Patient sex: M
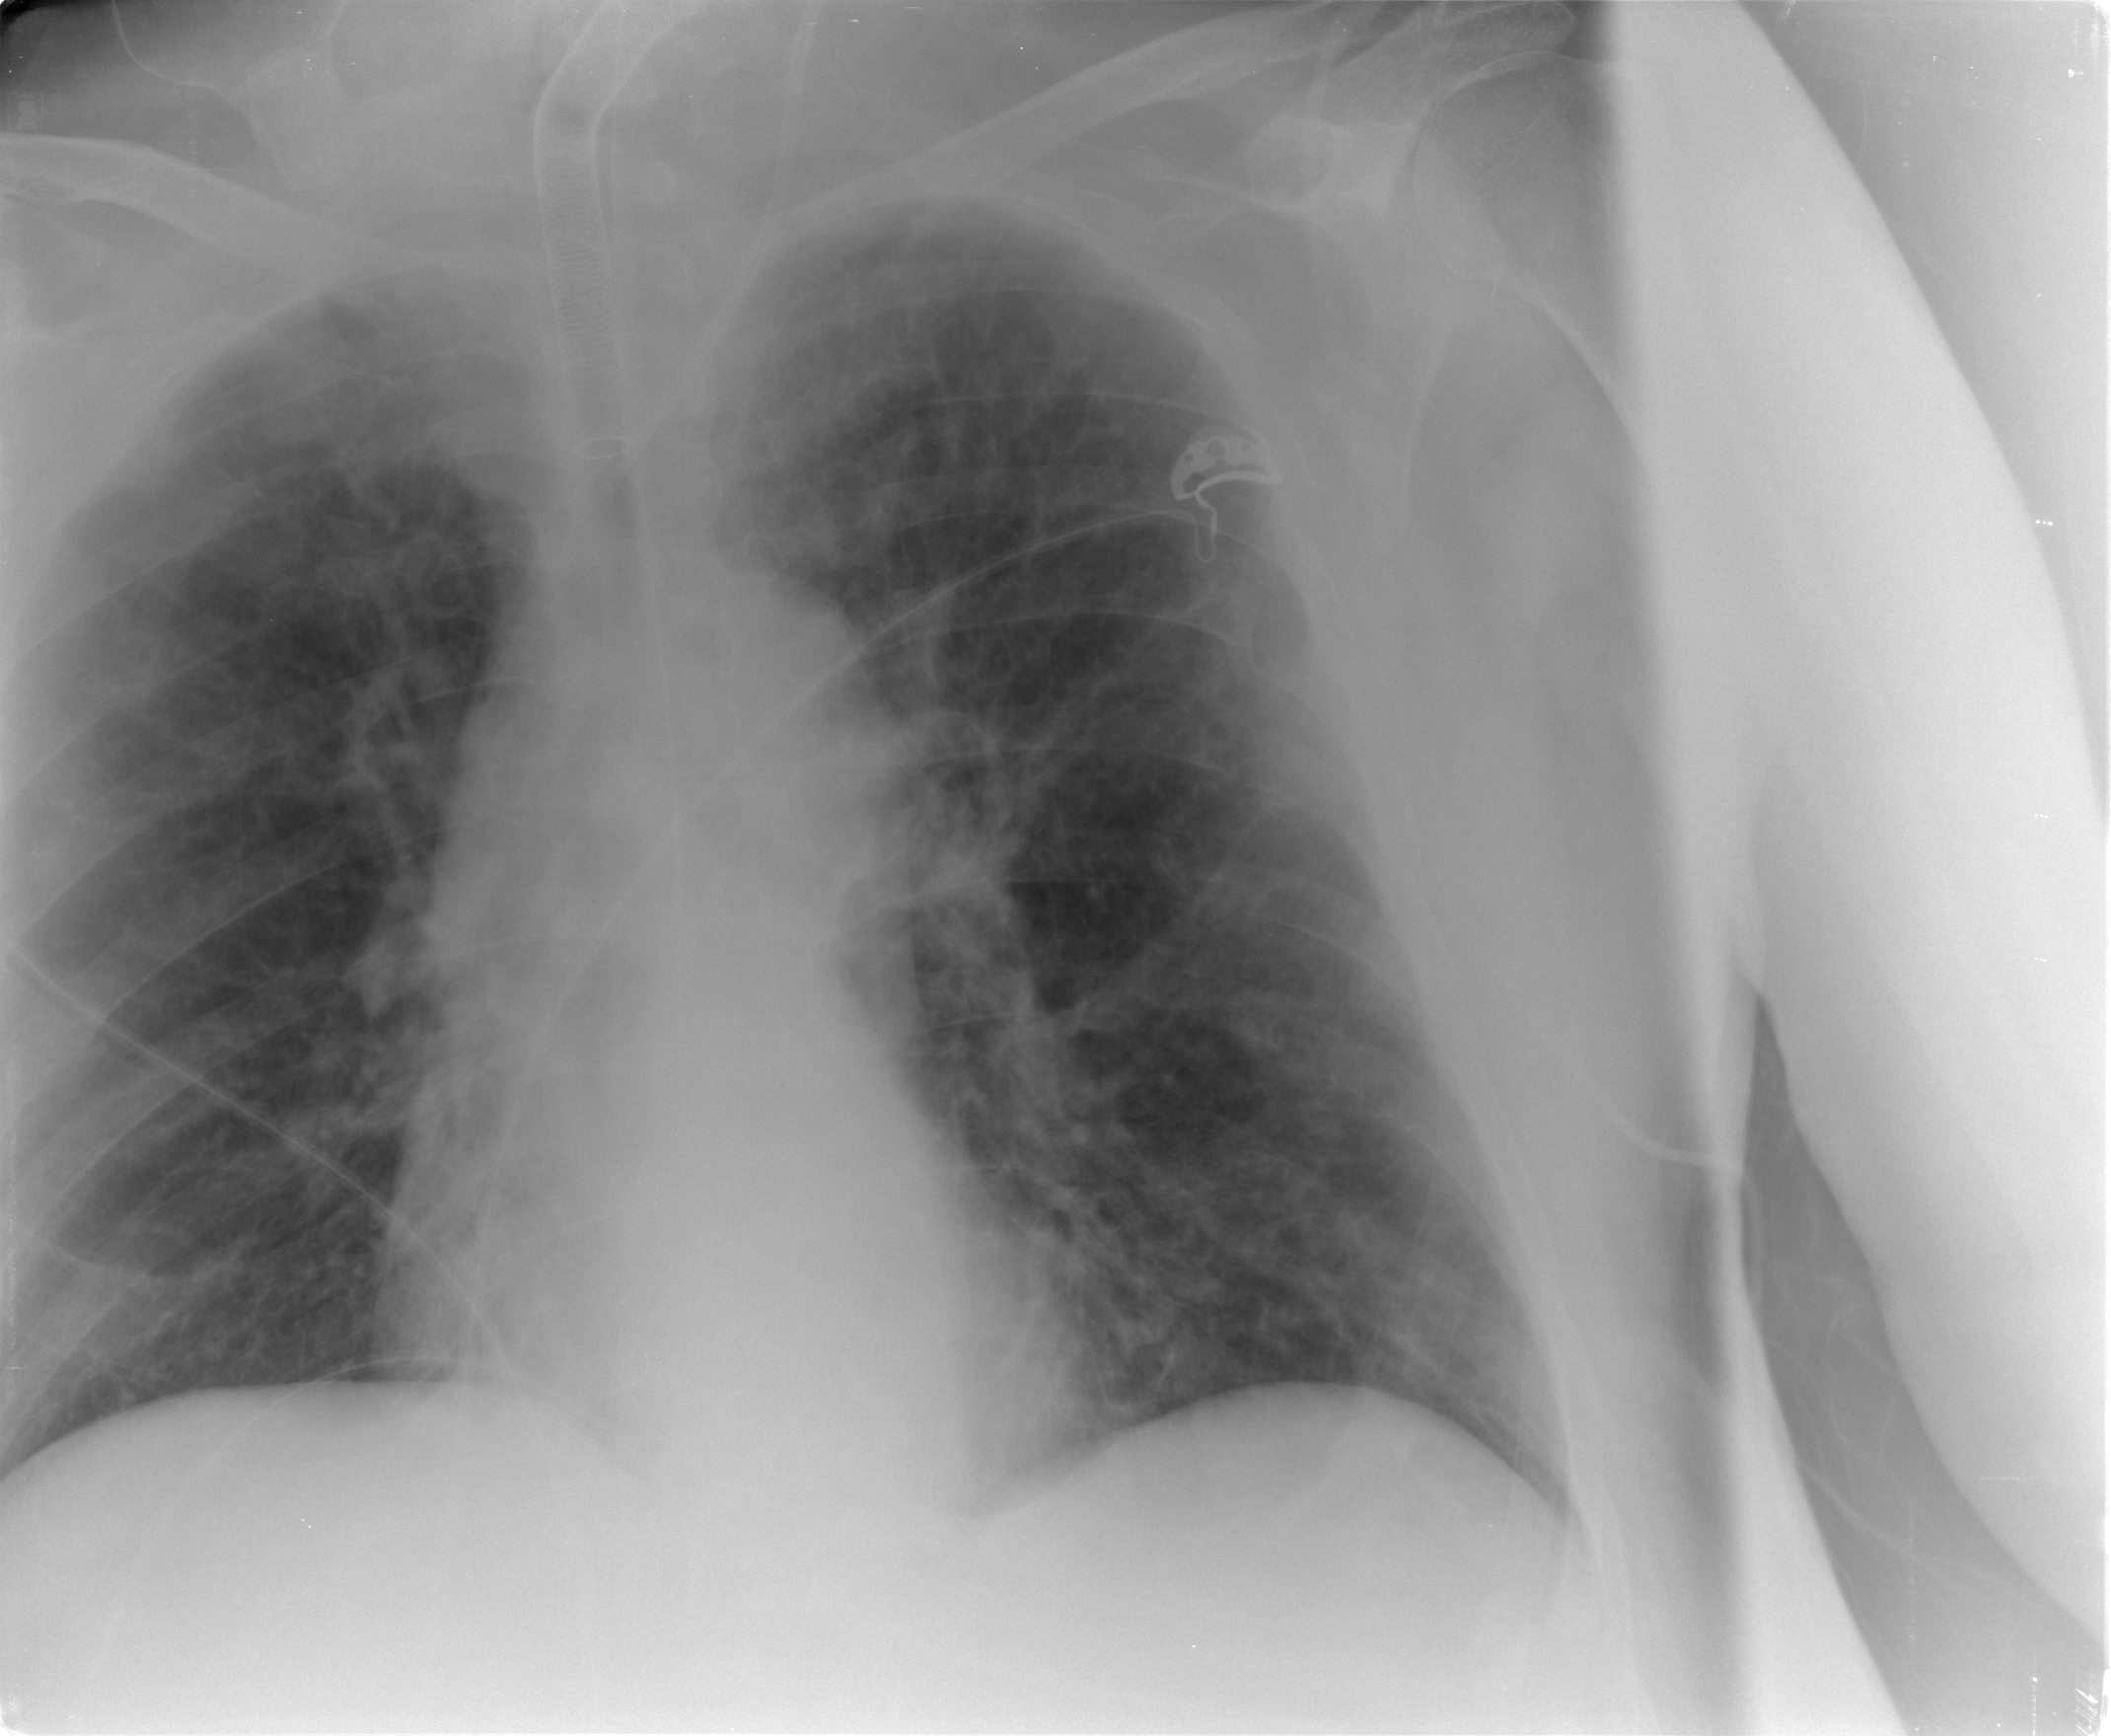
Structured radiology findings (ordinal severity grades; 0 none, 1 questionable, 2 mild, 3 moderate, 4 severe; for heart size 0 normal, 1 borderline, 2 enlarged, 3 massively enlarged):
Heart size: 0
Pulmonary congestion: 3
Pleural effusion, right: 0
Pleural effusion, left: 0
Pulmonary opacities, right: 0
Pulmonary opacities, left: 0
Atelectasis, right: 2
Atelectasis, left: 2